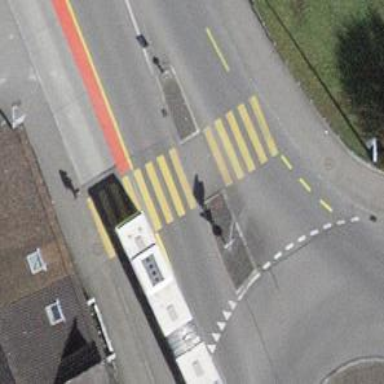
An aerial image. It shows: Marked road crossing.